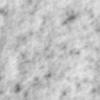
Label: no_change